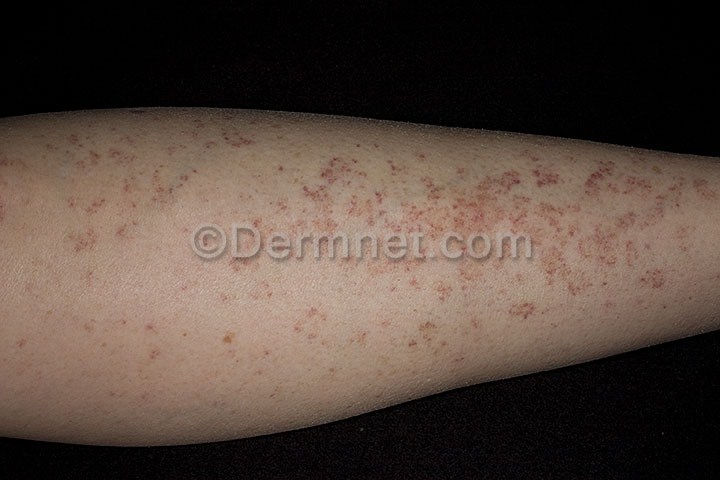
Disease: Vasculitis Photos